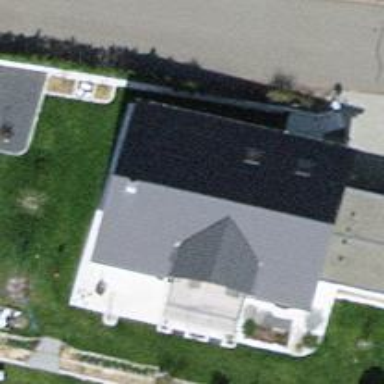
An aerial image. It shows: Detached building with gabled roof.